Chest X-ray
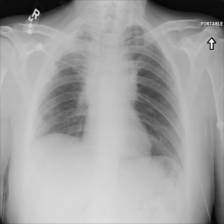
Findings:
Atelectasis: negative
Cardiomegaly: negative
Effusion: negative
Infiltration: positive
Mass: negative
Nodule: negative
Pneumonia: negative
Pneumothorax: negative
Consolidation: negative
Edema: negative
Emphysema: negative
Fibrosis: negative
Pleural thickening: negative
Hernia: negative